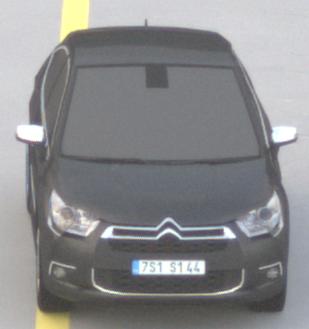
Make: Citroen
Model: DS 4 VTi 120
Detailed model: DS 4
Model produced from: 2011/05
Model produced until: 2015/01
Doors: 5
Color: gray
Road condition: dry road
Daytime: sunrise or sunset
Contrast: low contrast